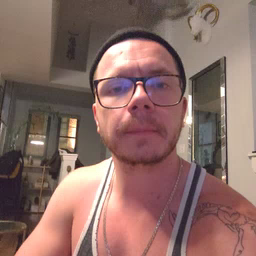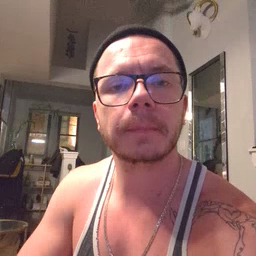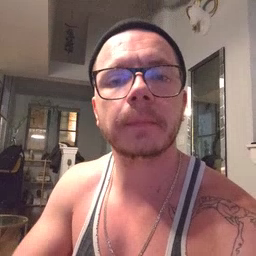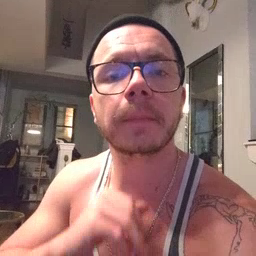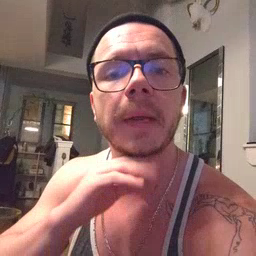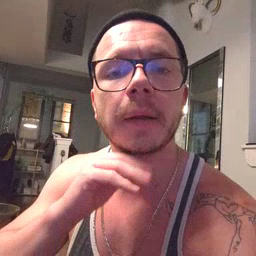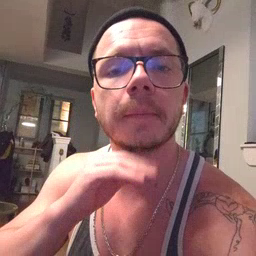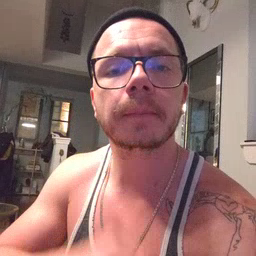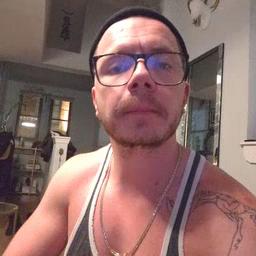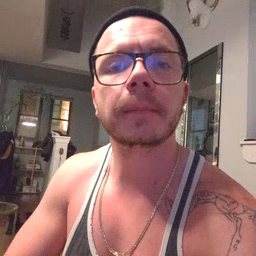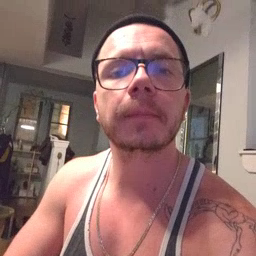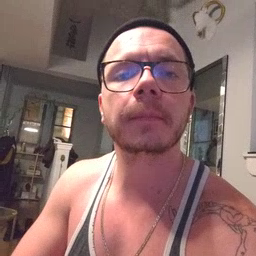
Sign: pig